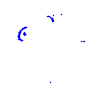
Particle: proton